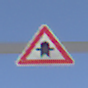
Verkehrszeichen: Vorfahrt
Umgebung: Outdoor, Nature
Tageszeit: MorningAfternoon
Wetter: PartlyCloudy
Licht: Natural
Jahreszeit: NotSpecified
Kontrast: HighContrast